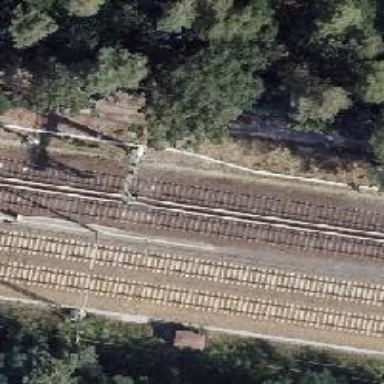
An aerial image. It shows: Railway signal.